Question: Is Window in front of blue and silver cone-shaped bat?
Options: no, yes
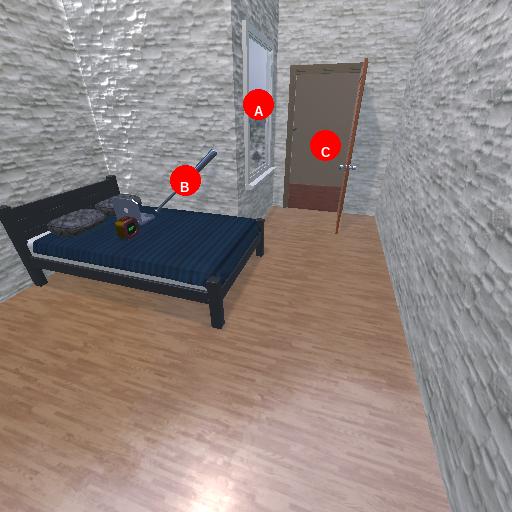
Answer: no